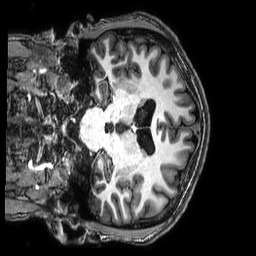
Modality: T1w
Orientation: coronal
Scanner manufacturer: philips
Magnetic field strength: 3 T
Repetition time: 0.008 s
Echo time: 0.003562 s